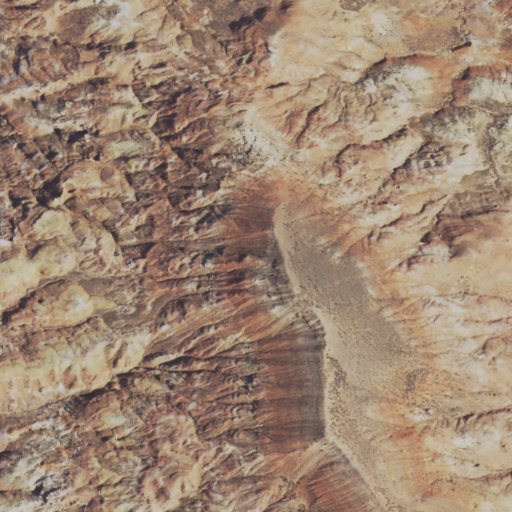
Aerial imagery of mountain in Wyoming named Red Butte containing barren land, shrub, and grassland